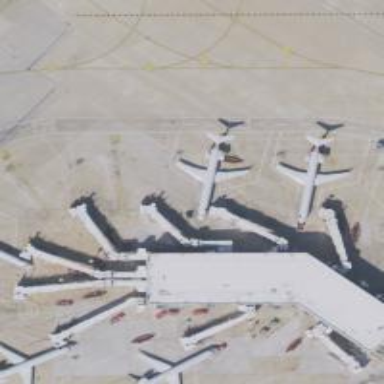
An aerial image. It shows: Airport gate.